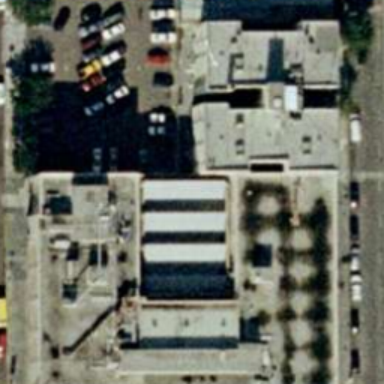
There are some buildings with roof parking lot .